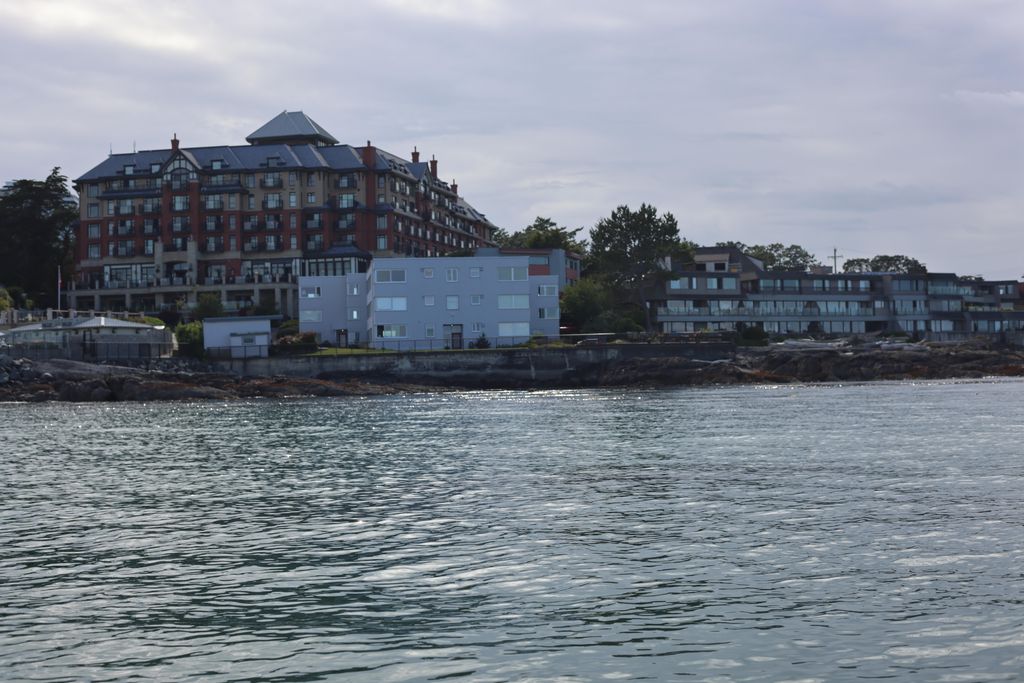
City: victoria